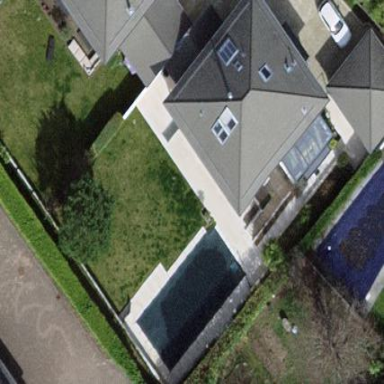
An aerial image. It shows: Garden enclosed by fence.